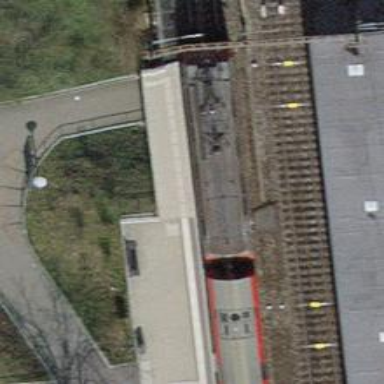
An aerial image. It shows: Railway siding with one electrified track and contact line for powering the train.